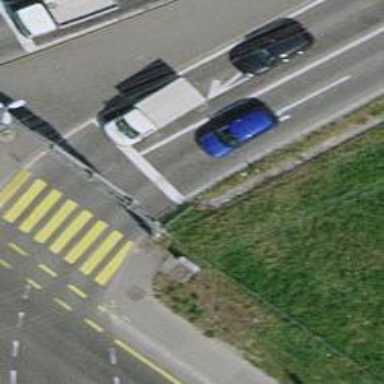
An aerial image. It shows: Road with traffic signals.